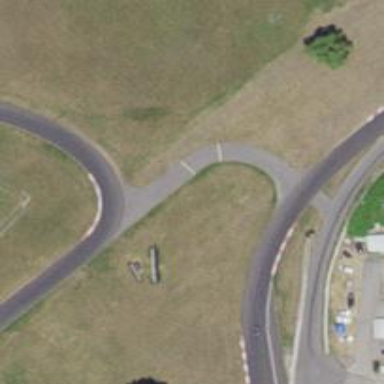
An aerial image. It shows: Raceway for motor sports.